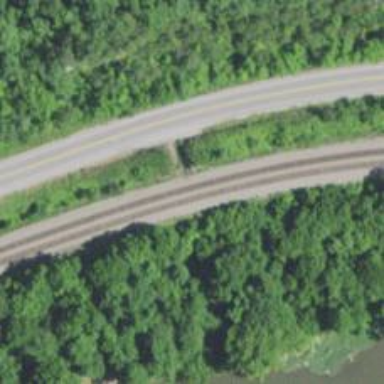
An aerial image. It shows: Two railway tracks with rails.